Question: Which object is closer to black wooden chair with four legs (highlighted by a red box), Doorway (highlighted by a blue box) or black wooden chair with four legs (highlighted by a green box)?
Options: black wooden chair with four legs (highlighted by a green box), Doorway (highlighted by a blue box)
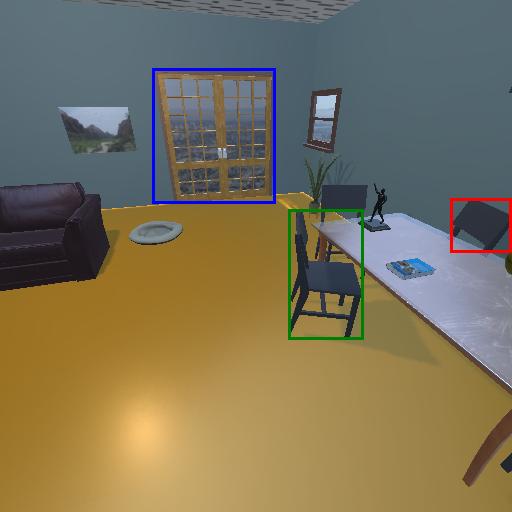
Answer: black wooden chair with four legs (highlighted by a green box)